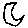
Label: moon